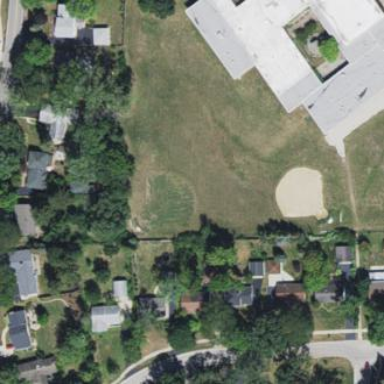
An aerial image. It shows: Baseball pitch for leisure land activities.